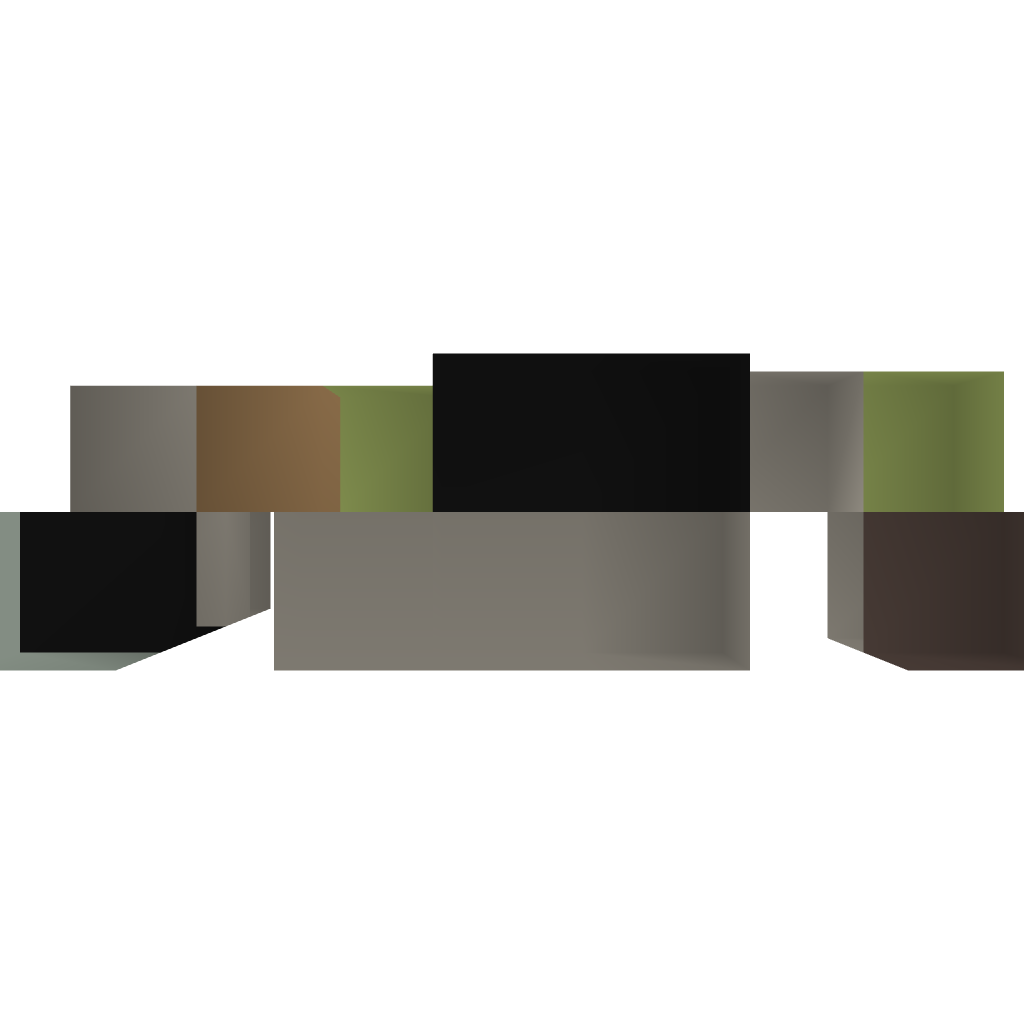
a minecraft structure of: No Night Device